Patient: sex F, age 53
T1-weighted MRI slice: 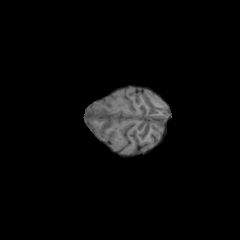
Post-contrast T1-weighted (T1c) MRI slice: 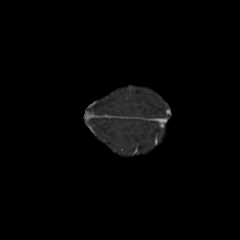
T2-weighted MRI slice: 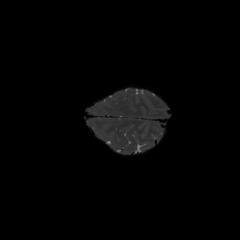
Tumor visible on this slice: no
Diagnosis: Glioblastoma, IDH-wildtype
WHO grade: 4